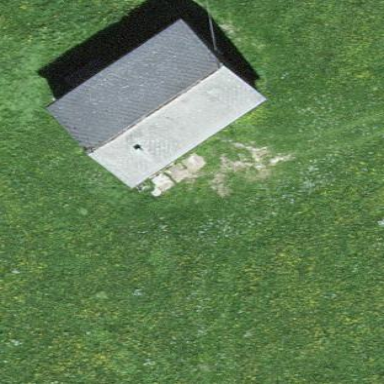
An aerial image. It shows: Farm auxiliary building.